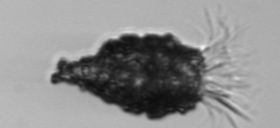
Label: Tintinnopsis